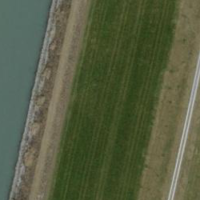
EUNIS habitat code: 25
Species observed at this site:
Trifolium repens